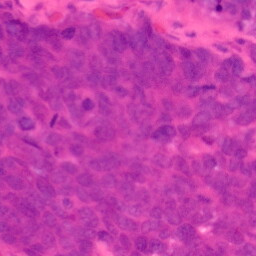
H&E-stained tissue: Colon